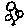
Label: bird